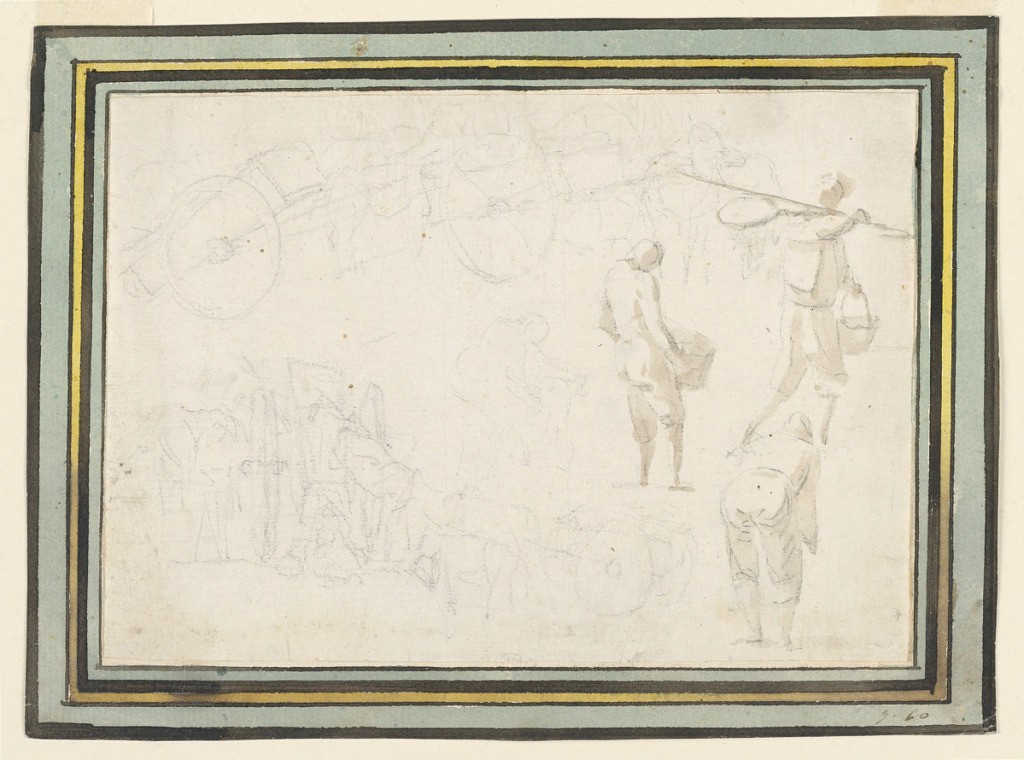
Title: Figural Studies
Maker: Luigi Vanvitelli, Italian, 1700 – 1773
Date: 1700–1773
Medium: Graphite, pen and ink, brush and wash on paper
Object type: Drawing
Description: At right, three studies of laboring figures. At left, study of a wheeled cart